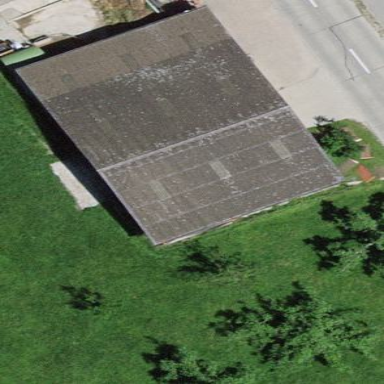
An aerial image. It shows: Group of garages.